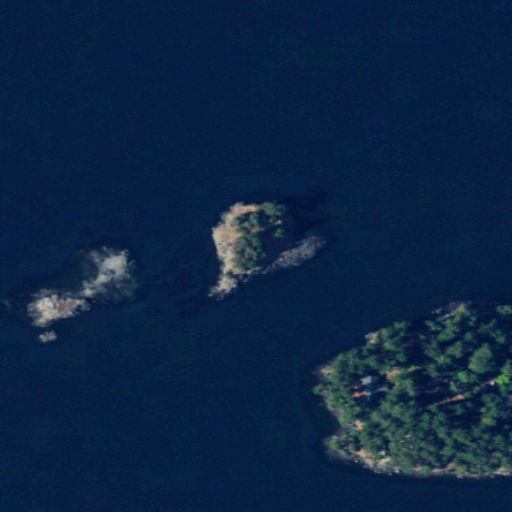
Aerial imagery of island in Washington named Nob Island containing open water, evergreen forest, barren land, open development, and herbaceous wetlands